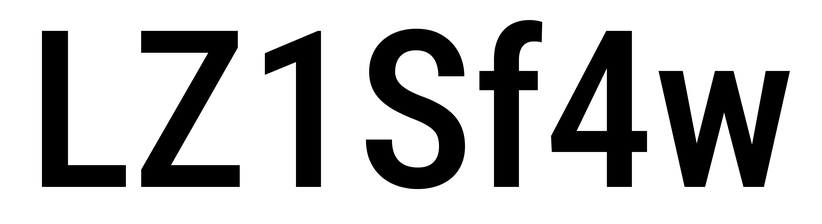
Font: Roboto_Condensed_Medium